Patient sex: M
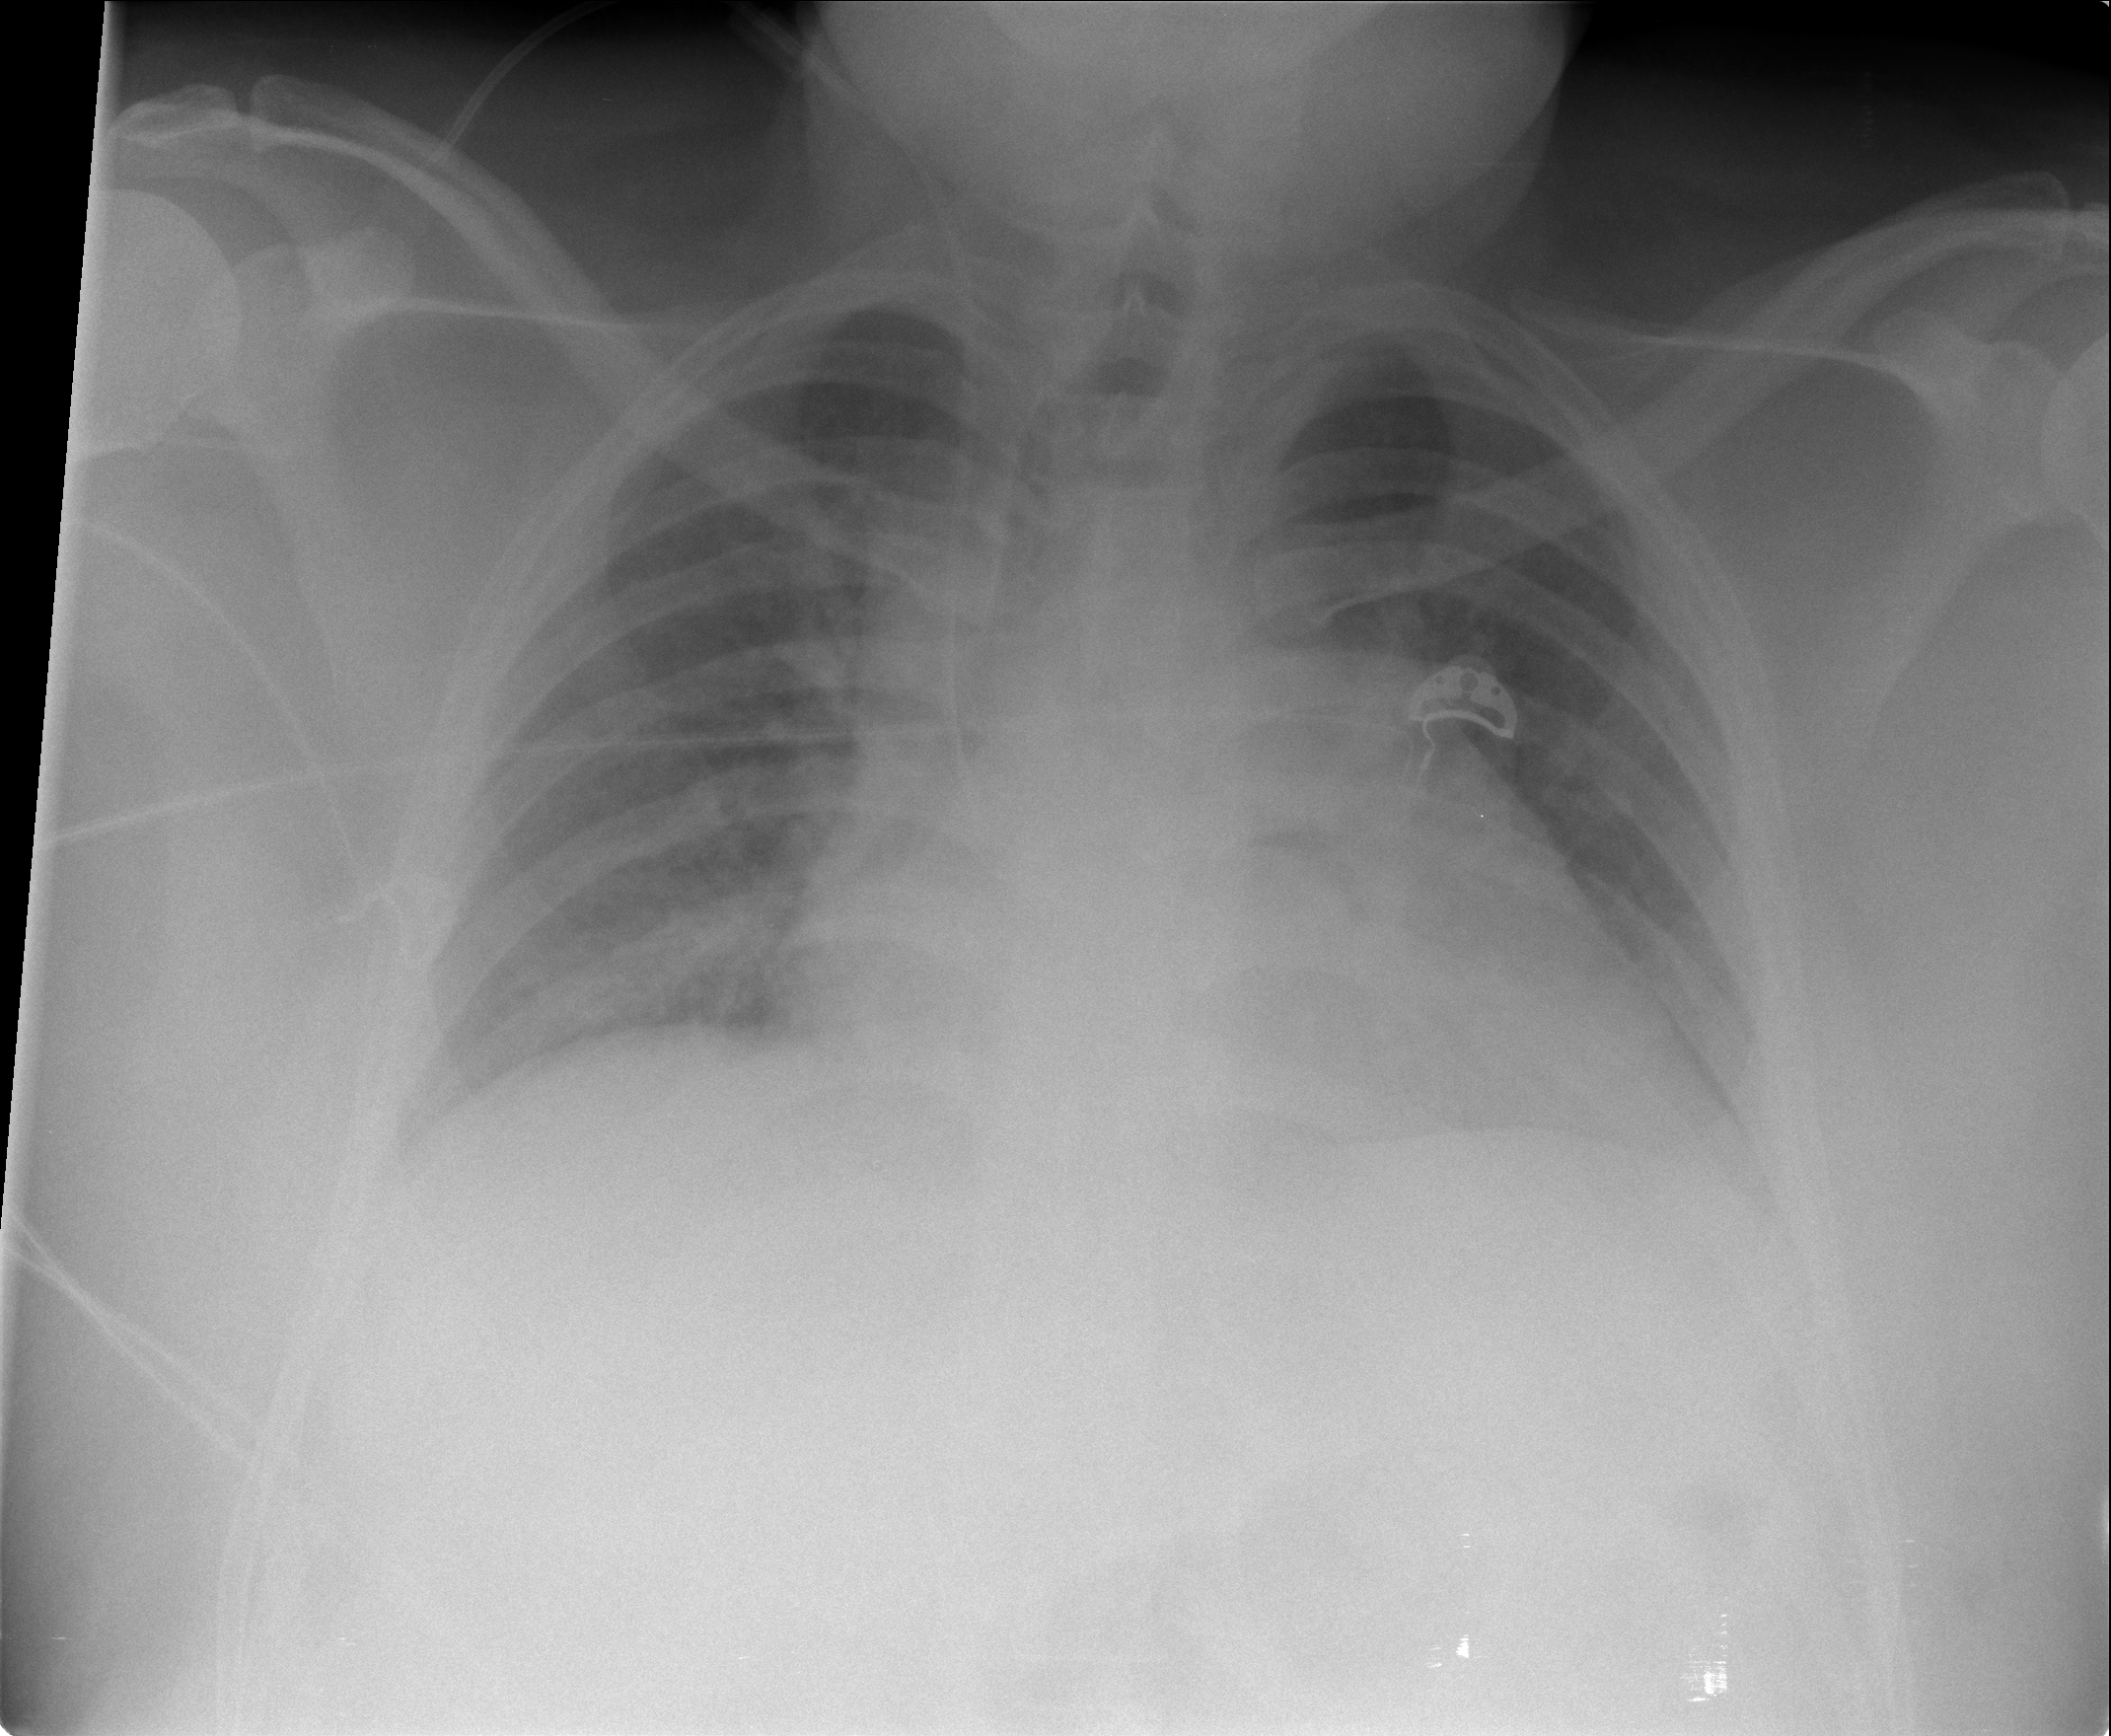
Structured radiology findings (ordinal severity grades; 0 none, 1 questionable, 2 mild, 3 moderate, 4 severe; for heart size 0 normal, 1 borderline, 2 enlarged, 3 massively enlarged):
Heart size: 2
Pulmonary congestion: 2
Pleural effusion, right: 0
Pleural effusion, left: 1
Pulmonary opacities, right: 0
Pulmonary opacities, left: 0
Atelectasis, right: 2
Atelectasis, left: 2